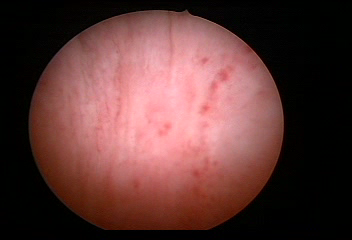
Modality: WLC
Class: Normal mucosa
Bladder cancer association: No